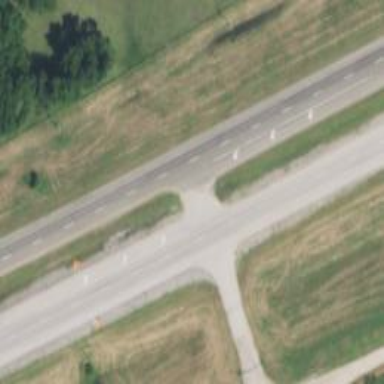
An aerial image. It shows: Primary link highway with asphalt surface.